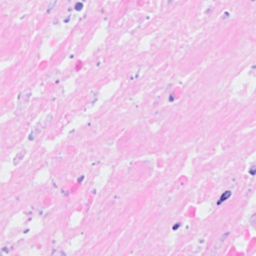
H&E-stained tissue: Breast